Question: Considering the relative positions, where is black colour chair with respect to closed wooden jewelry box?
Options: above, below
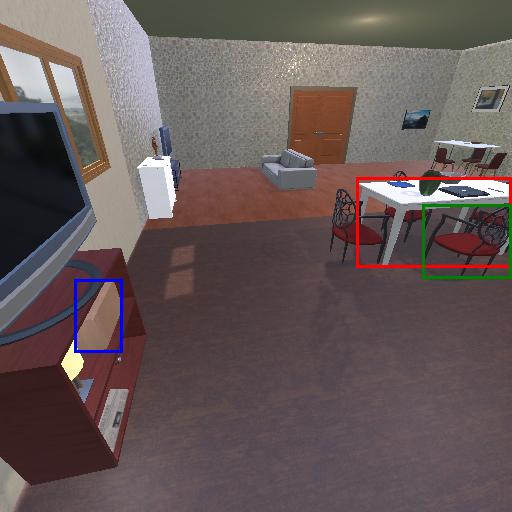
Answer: above